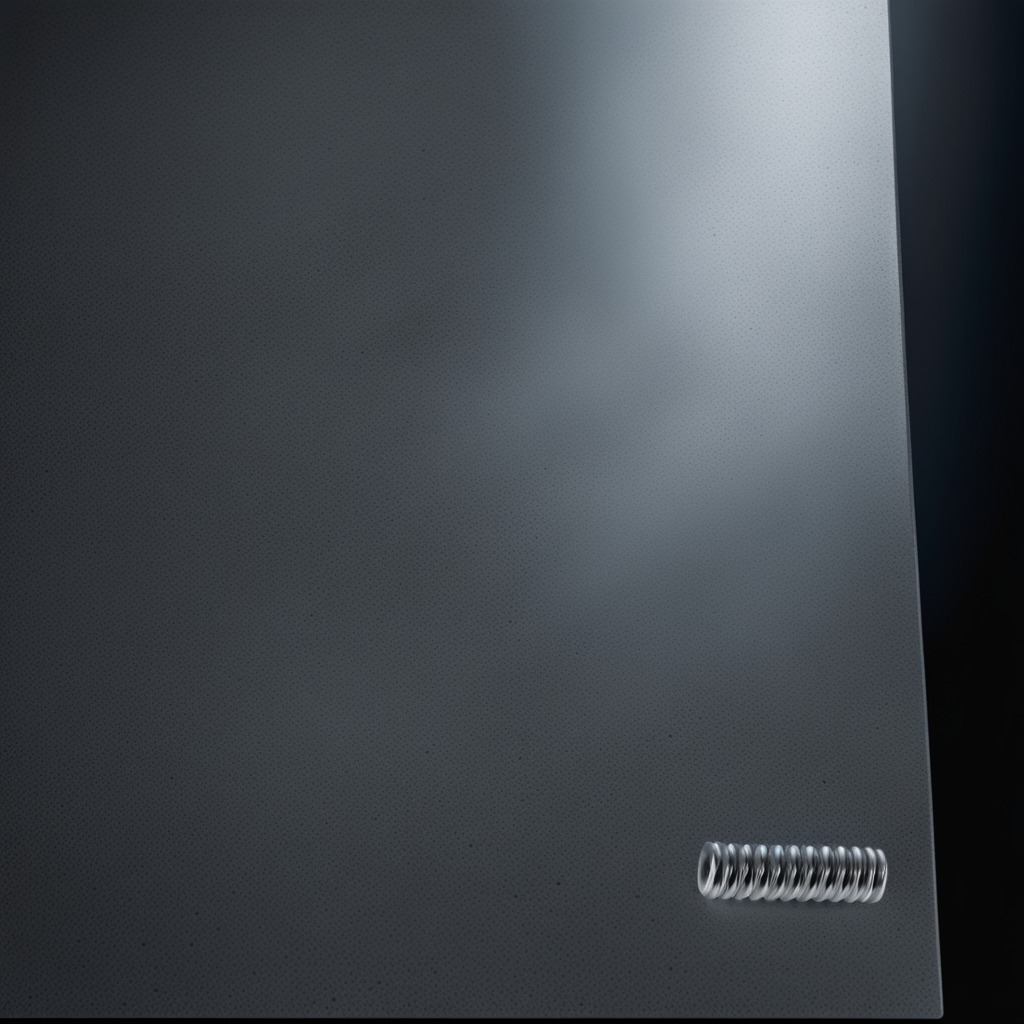
A coiled metal spring is lying on a clean granite table inside a workshop at night.